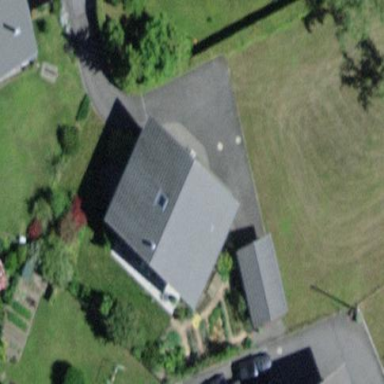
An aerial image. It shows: Residential building.